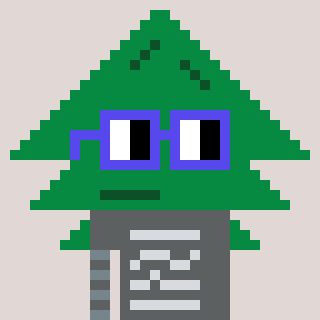
a pixel art character with square blue glasses, a fir-shaped head and a gold-colored body on a warm background